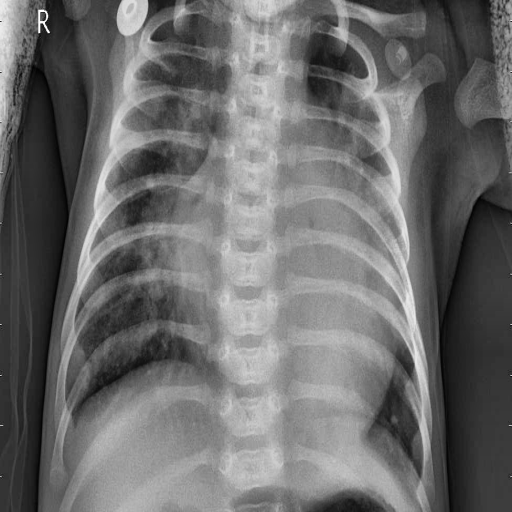
Finding: PNEUMONIA